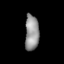
Tissue: lung
Cell type: Epithelial cells
Senescence score: 0.1393
Nuclear area (px): 482
Mean DAPI intensity: 149.398